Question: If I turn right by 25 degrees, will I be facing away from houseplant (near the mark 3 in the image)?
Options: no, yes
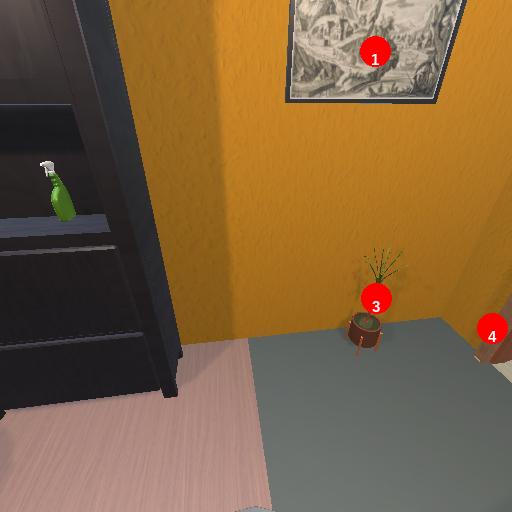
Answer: no